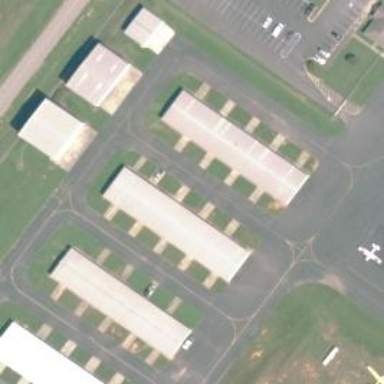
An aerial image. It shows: Hangar building located at airport.